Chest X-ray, PA view. Patient: 33 years old, sex F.
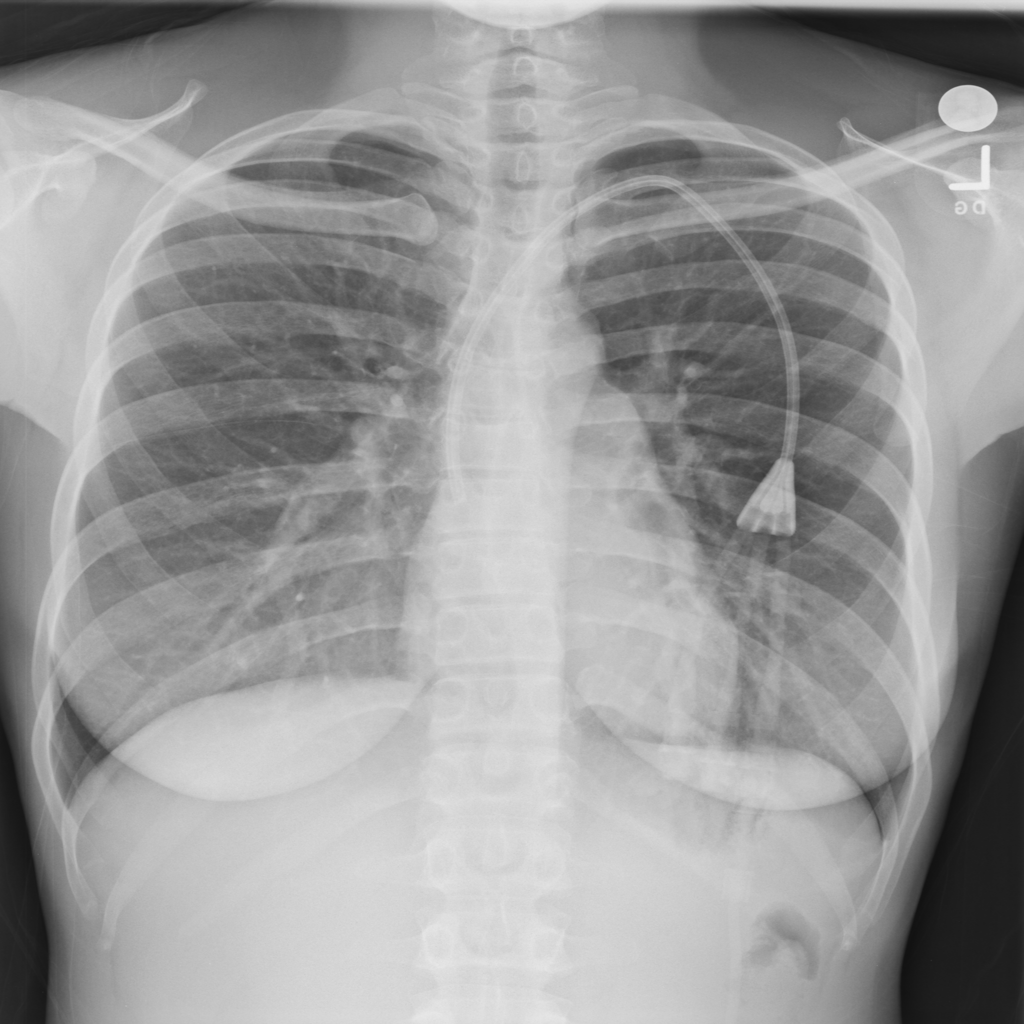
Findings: Infiltration